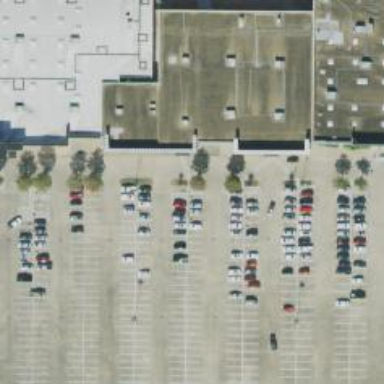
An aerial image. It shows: Parking space is available.